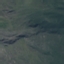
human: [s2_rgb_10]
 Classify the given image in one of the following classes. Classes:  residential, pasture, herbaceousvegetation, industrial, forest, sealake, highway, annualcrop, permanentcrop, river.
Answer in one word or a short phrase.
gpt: HerbaceousVegetation